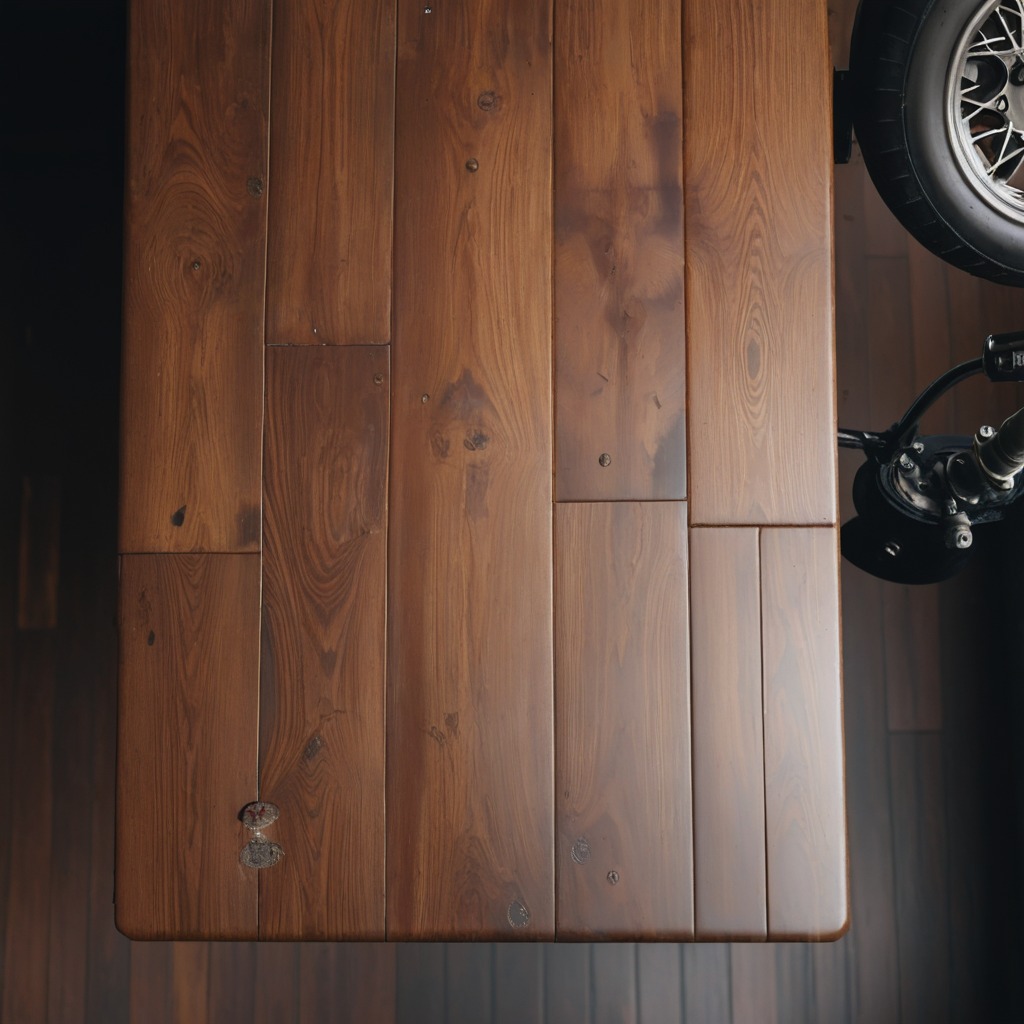
A metal screw is lying on the oil-spilled wooden table in a vintage motorcycle garage.